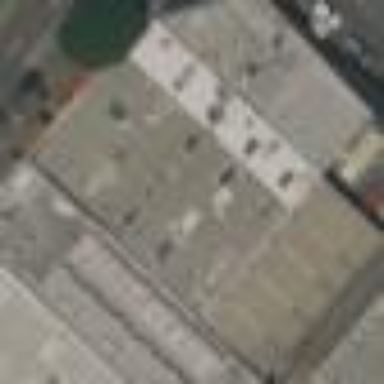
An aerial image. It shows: Warehouse building.